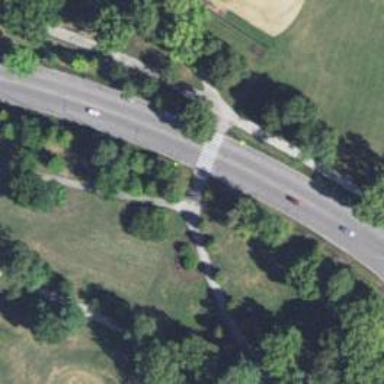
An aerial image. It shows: Uncontrolled zebra crossing on cycleway.